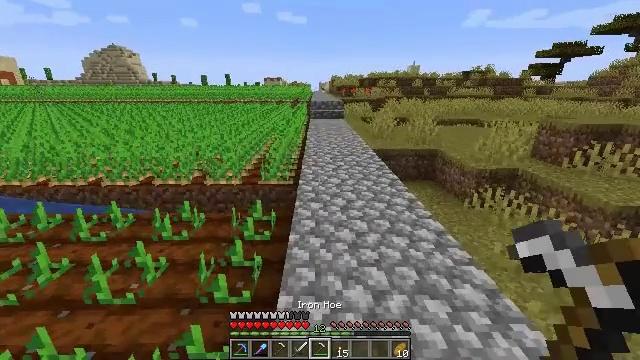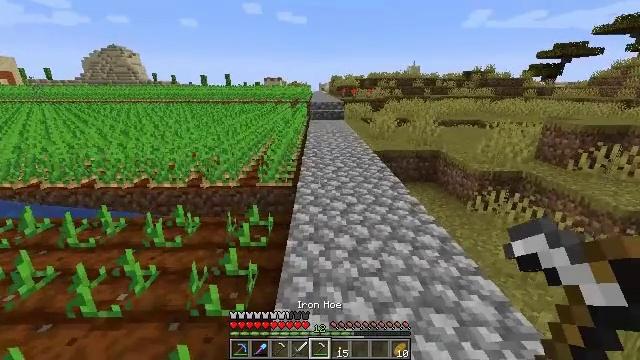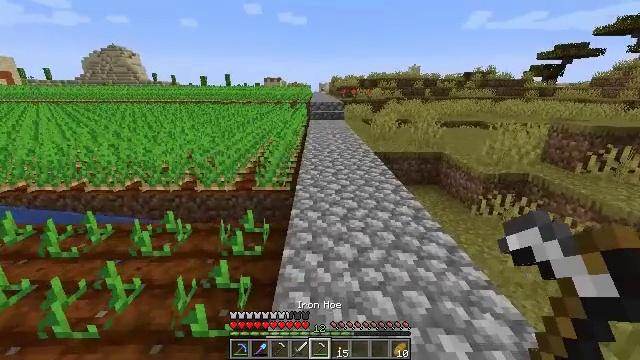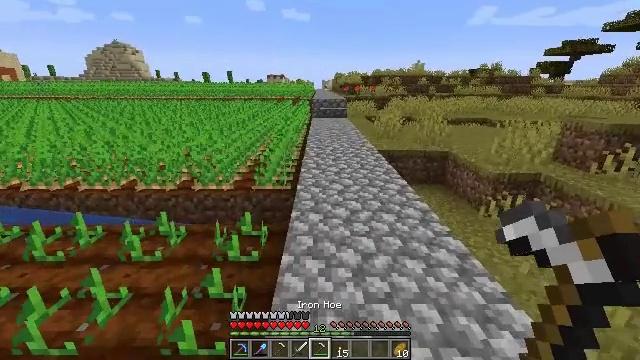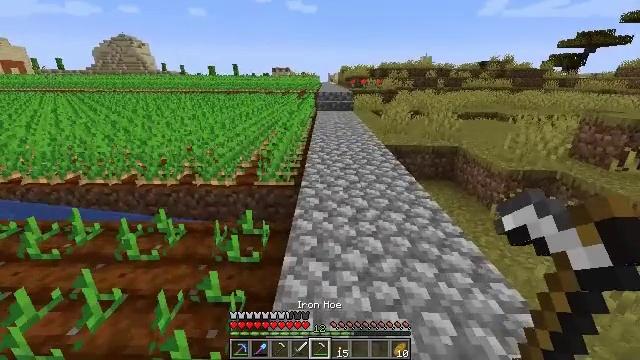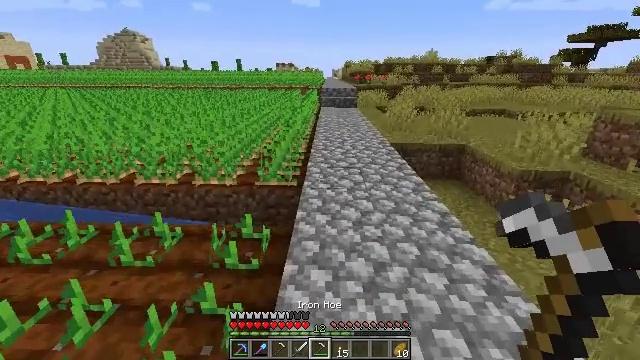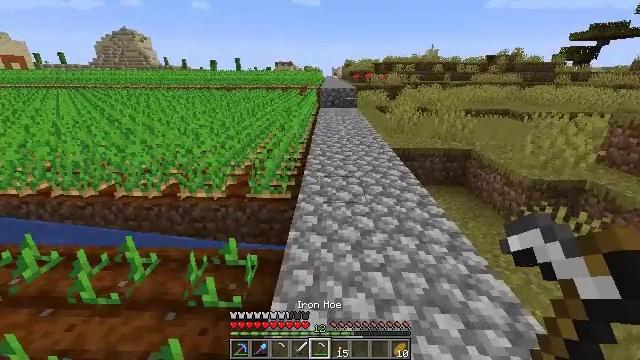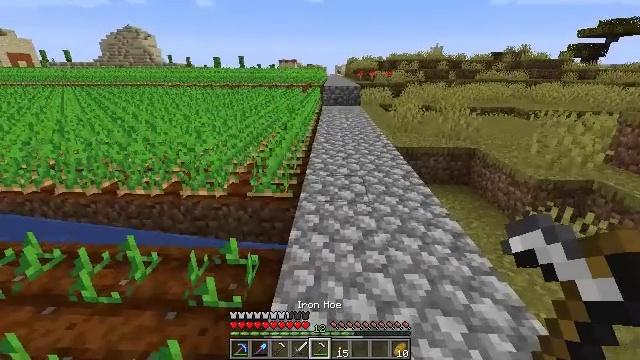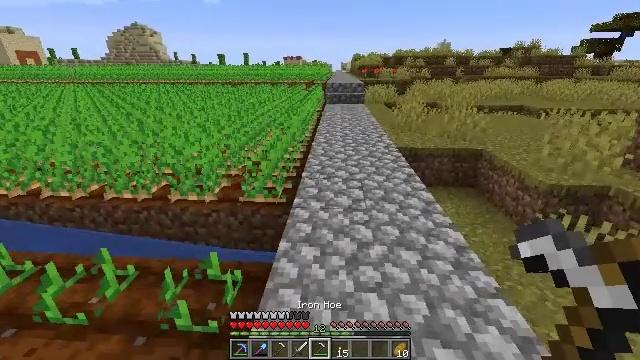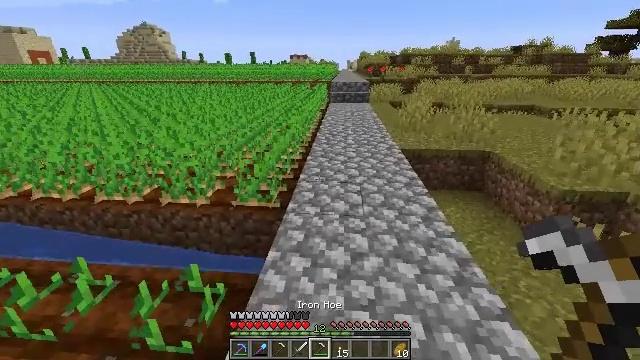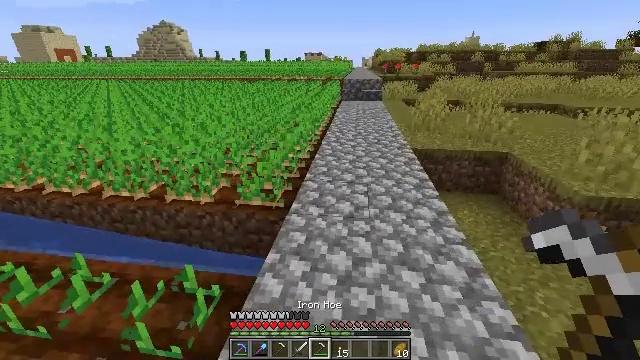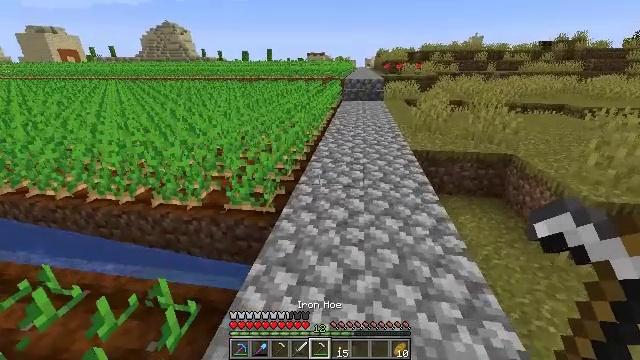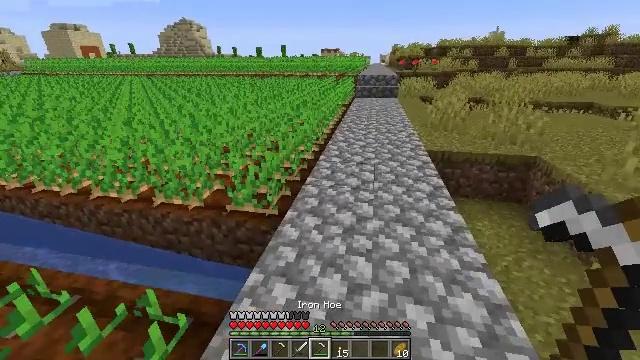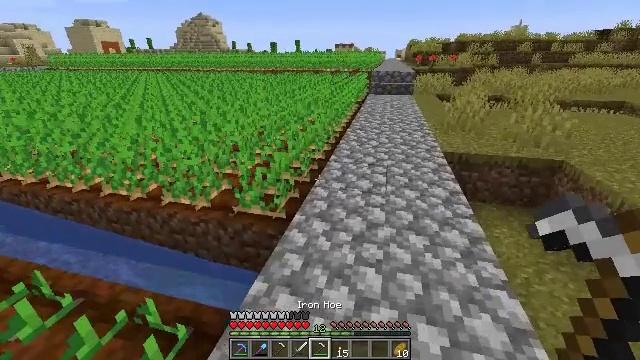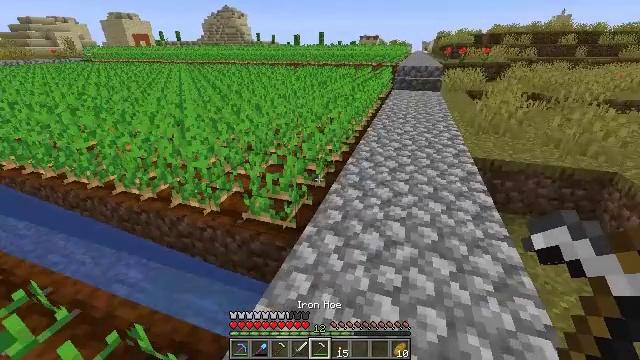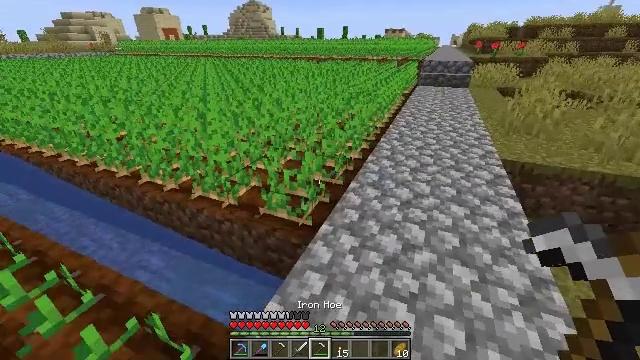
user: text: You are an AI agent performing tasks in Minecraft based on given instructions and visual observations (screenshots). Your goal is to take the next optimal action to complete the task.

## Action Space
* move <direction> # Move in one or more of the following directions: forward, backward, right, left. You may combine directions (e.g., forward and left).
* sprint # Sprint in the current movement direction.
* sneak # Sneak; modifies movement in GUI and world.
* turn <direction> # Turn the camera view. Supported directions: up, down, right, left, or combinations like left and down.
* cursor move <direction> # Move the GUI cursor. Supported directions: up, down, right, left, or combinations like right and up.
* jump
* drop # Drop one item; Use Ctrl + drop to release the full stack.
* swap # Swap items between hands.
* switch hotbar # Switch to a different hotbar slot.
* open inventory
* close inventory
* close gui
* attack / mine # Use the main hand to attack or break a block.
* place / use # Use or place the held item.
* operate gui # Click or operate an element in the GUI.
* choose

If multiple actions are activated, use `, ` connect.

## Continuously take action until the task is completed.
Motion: motion action
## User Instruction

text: Collect potatoes from the garden.
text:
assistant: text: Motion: move forward
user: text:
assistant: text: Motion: move forward
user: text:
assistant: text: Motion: move forward
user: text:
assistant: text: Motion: move forward, turn left and down
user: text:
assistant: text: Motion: move forward
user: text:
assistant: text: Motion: move forward and move right
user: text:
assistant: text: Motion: move forward and move right
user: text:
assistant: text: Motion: move forward and move right, turn left
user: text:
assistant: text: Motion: move forward and move right, turn left
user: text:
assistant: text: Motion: move forward and move right, turn left
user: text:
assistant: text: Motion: move forward
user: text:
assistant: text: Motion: move forward, turn left
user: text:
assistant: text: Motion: move forward, turn left
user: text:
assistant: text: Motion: move forward, turn left and down
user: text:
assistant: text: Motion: move forward, turn left and down
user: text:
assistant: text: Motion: move forward, turn left
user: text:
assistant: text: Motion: move forward and move right, turn left
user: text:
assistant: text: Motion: move forward and move right, turn left and down
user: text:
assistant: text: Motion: move forward and move right, turn left and down
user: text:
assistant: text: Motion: move forward and move right, turn left and down
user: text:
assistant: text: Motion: move forward and move right, turn left and down
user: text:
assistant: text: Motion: move forward and move right, turn left and down, attack / mine
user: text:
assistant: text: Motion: move forward and move right, attack / mine
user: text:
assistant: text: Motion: move forward and move right, turn right, attack / mine
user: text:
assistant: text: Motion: move forward and move right, turn right and up, attack / mine
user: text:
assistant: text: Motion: move forward and move right, turn right and up, attack / mine
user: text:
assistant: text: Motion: move forward and move right, turn right, attack / mine
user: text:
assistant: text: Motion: move forward and move right, turn right, attack / mine
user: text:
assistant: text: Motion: move forward and move right, turn right and up, attack / mine
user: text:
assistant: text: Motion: move forward and move right, attack / mine